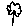
Label: flower